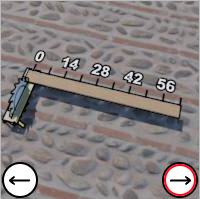
Task: length
Answer: 63
First scale value: 14.0